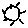
Label: sun